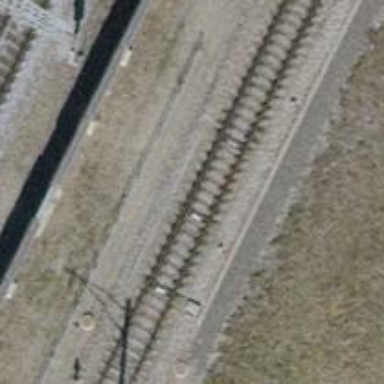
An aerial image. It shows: Railway switch.